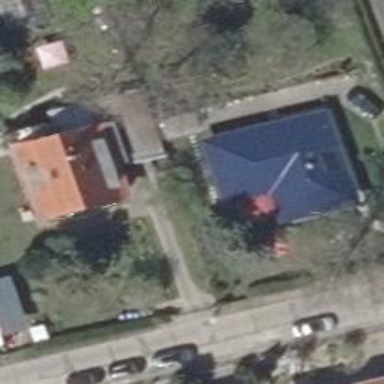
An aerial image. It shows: Detached building.